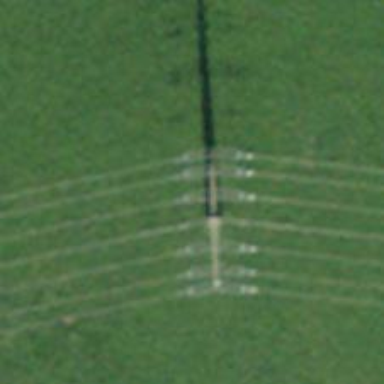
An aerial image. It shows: Power line in the image.